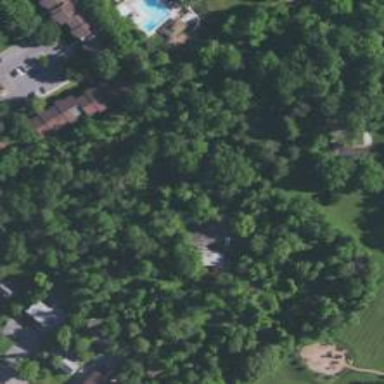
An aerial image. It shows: Driveway.